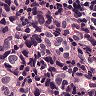
Metastatic tissue present: yes